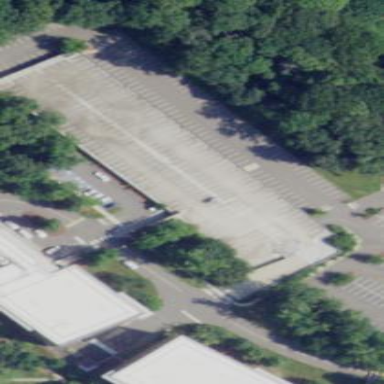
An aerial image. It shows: Multi-storey parking facility.